Question: I have to add a button in Sharepoint List Ribbon button & in ECB Menu.
here is the code to add ECB menu in Sharepoint List using JSOM.
'''
function AddCustomActions() {
var listTitle = 'mylist Title';
var clientContext = new SP.ClientContext();
var oWebsite = clientContext.get_web();
var oList = oWebsite.get_lists().getByTitle(listTitle);
var UserCustomActions = oList.get_userCustomActions();
var newUserCustomAction = UserCustomActions.add();
newUserCustomAction.set_location('EditControlBlock');
newUserCustomAction.set_url("javascript:archieveItem('{ListId}','{ItemId}');");
newUserCustomAction.set_sequence(3);
newUserCustomAction.set_title('Archive Item');
newUserCustomAction.set_description('');
newUserCustomAction.update();
clientContext.executeQueryAsync(onQuerySucceed, onQueryFail);
}
function onQuerySucceed(sender, args) {
alert('New custom action added to Site.
Refresh the page.');
}
function onQueryFail(sender, args) {
alert('Request failed. ' + args.get_message() + '
' + args.get_stackTrace());
}
function archieveItem(aListId, aItemId) {
try {
var flag1 = confirm('Are you sure want to archive the Item? Click Ok to Archive and Cancel to Unarchive');
var clientContext = SP.ClientContext.get_current();
var oWeb = clientContext.get_web();
var id = aItemId;
var listId = aListId;
var oList = oWeb.get_lists().getByTitle(listTitle);
var oListItem = oList.getItemById(id);
if (flag1 == true) {
oListItem.set_item('Archive', true);
}
else if (flag1 == false) {
oListItem.set_item('Archive', false);
}
oListItem.update();
clientContext.executeQueryAsync(onArchiveSucceeded, onArchiveFailed);
}
catch (e) {
alert(e.message);
}
}
'''

Can anyone help how to add button in Ribbon Button using JSOM?
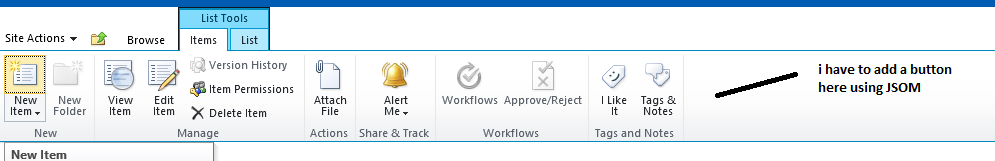
Answer: It's the location property, here is the list over <URL> from msdn
Example:
'''
newUserCustomAction.set_location('NewFormToolbar');
'''
Update:
Tbh if you want maximum control, you should use the 'set_commandUIExtension', you can use the same markup as you when you deploy a custom action.
Could be like this:
'''
var context = new SP.ClientContext.get_current();
var list = context.get_web().get_lists().getByTitle("stackoverflow")
var customAction = list.get_userCustomActions().add();
customAction.set_location('CommandUI.Ribbon.ListView');
var uiExtension = '<CommandUIExtension xmlns="http://schemas.microsoft.com/sharepoint/">' +
'<CommandUIDefinitions>' +
'<CommandUIDefinition Location="Ribbon.List.CustomizeList.Controls._children">'+
'<Button Id="Ribbon.Documents.New.RibbonTest" '+
'Command="Notify" '+
'Sequence="0" '+
'Image16by16="/_layouts/images/NoteBoard_16x16.png" '+
'Image32by32="/_layouts/images/NoteBoard_32x32.png" '+
'Description="Uses the notification area to display a message." '+
'LabelText="Notify hello" '+
'TemplateAlias="o1"/>' +
'</CommandUIDefinition>'+
'</CommandUIDefinitions>'+
'<CommandUIHandlers>'+
'<CommandUIHandler Command="Notify" '+
'CommandAction="javascript:SP.UI.Notify.addNotification('Hello stackoverflow');" />'+
'</CommandUIHandlers>'+
'</CommandUIExtension>';
customAction.set_commandUIExtension(uiExtension)
customAction.update();
context.load(list,'UserCustomActions');
context.executeQueryAsync(function() {
console.log("success");
},
function(sender, args) {
console.log(args.get_message());
});
'''